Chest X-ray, PA view. Patient: 63 years old, sex F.
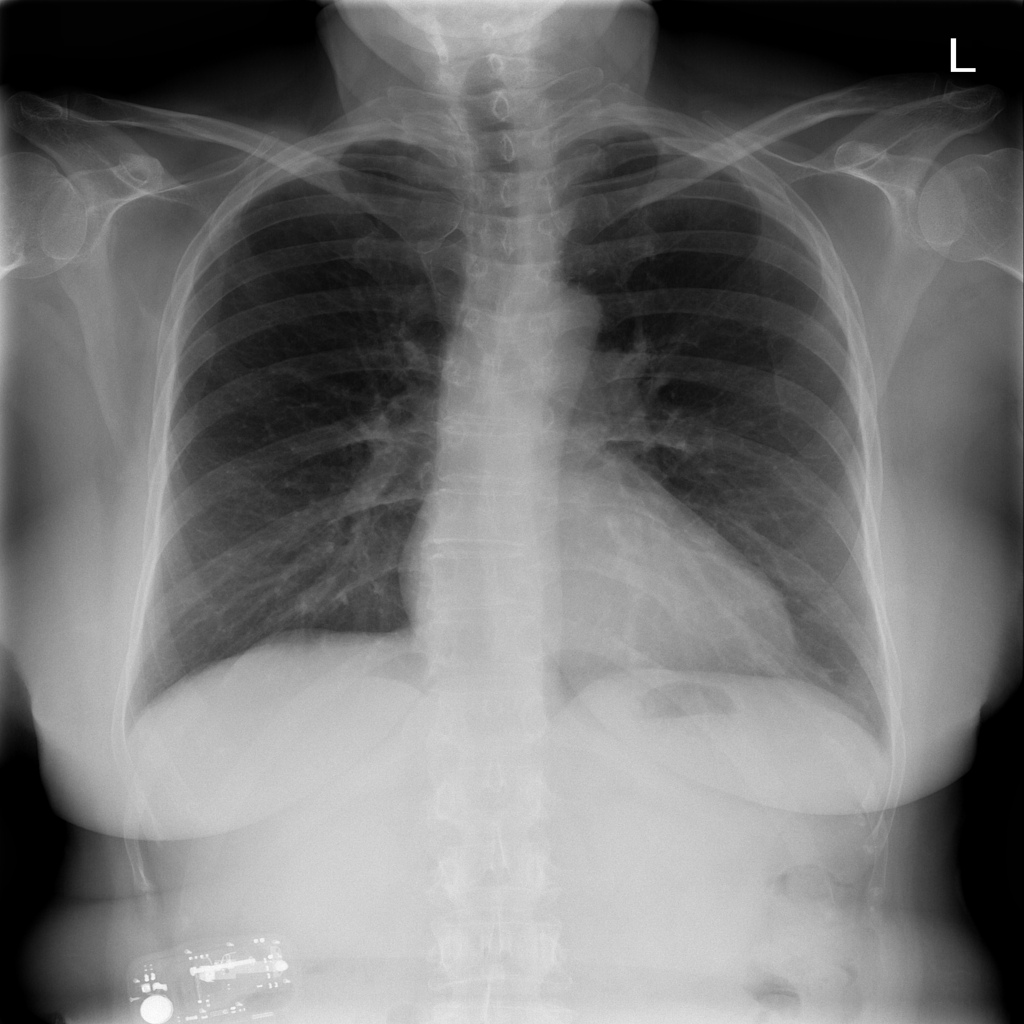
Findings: No Finding